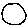
Label: moon